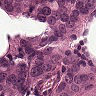
Metastatic tissue present: yes